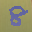
Label: 8